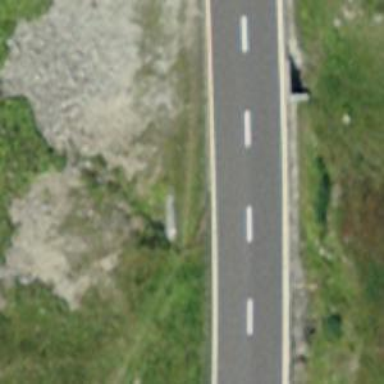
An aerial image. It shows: Asphalt road classified as primary highway.